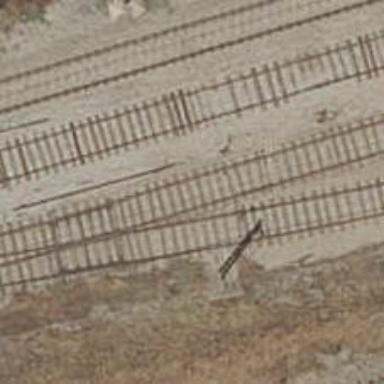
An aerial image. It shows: Electrified rail siding with contact line.